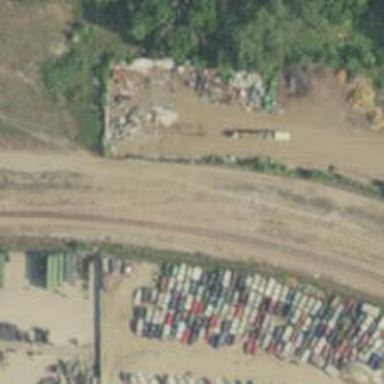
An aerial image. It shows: Railway siding with rails.